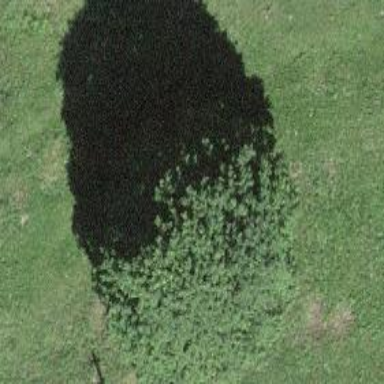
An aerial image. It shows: Beautiful tree in nature.